Question: I'm playing around with html5 canvas, and I have came across some strange behaviour. I'm doing pretty basic animation based on these three steps:
1. I call update() function inside wich I change x and y of the objects.
2. I clear the canvas with this line of code this.ctx.clearRect(0, 0, this.canvas.width, this.canvas.height);
3. I redraw all the elements.
This is how I draw the figures:
'''
// drawing a circle
function drawCircle(x,y) {
var rad = 5;
ctx.beginPath();
ctx.arc(x, y, rad, 0, 2 * Math.PI);
ctx.closePath();
ctx.fill();
}
// and a rect
function drawRect(x, y,) {
var width = 60,
height = 10;
ctx.fillRect(x, y, width, height);
}
'''
Now I expect my rectangle to be 60px width and 10px height. I've added a div after the '<canvas>' tag and set its width and height to 60px and 10px respectively in order to illustrate the discrepancy. As you can see on the picture, obviously my rectangle isn't 60kh10. The same apply to the circle. What am I missing here?

<URL> is fiddle
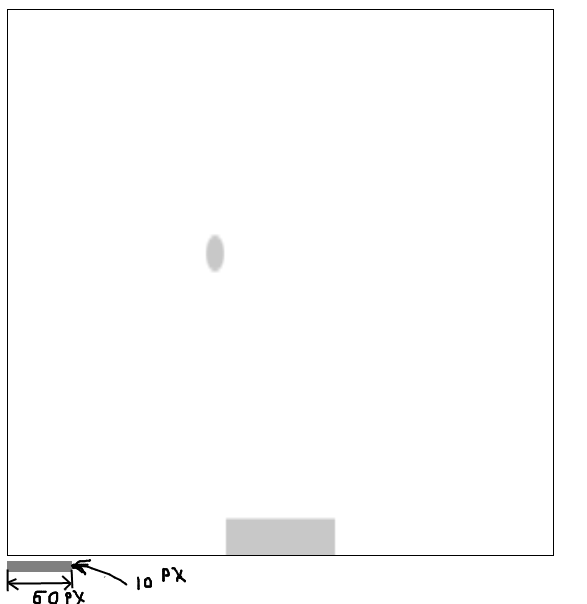
Answer: Set the size of the canvas using it's width and height attributes (for tag) or properties (in JS):
'''
<canvas id="..." width=400 height=400></canvas>
'''
in JS:
'''
canvasEl.width = 400;
canvasEl.height = 400;
'''
Don't use CSS as that only affects the canvas but not its bitmap (consider canvas as an image). The default size of a canvas is 300 x 150 pixels. If you don't change that size it will be stretched to the size you set using CSS. This is why we in general don't recommend using CSS (there are special cases though where CSS is necessary such as print situations, non 1:1 pixel aspect ratios and so forth).